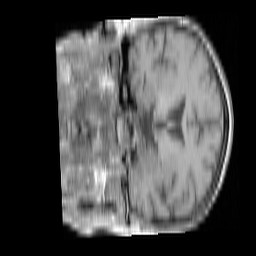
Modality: T1w
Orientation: coronal
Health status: ill
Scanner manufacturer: siemens
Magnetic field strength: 3 T
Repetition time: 0.4 s
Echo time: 0.00272 s